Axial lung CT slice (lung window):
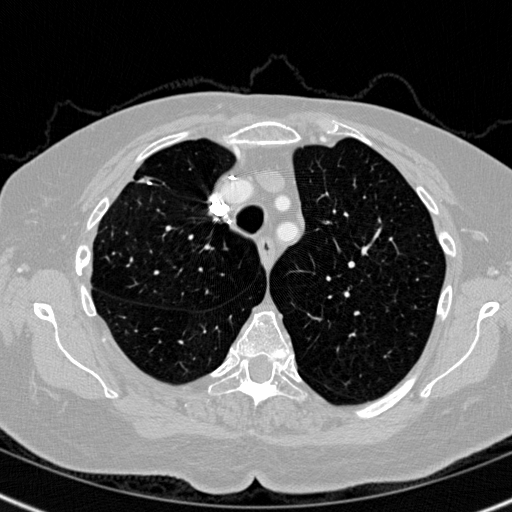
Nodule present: no